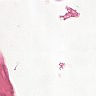
Metastatic tissue present: no